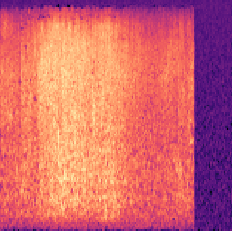
Sound class: Sea waves